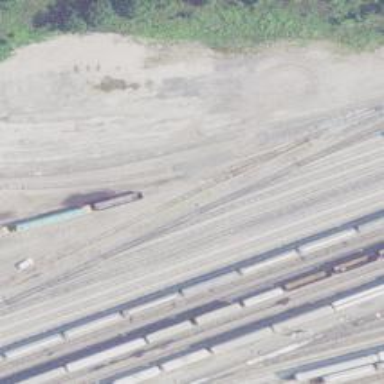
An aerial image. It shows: Railway yard.